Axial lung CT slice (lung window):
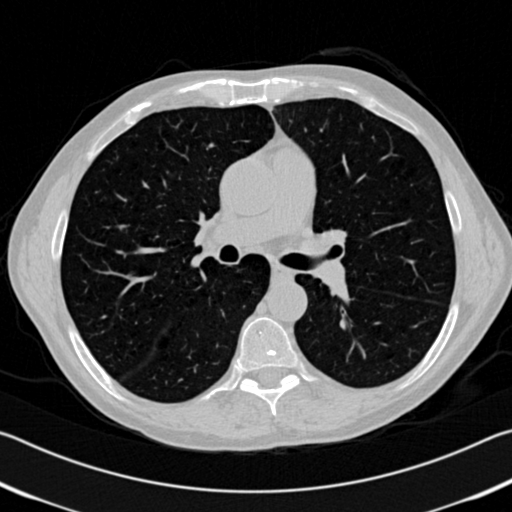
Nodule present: no